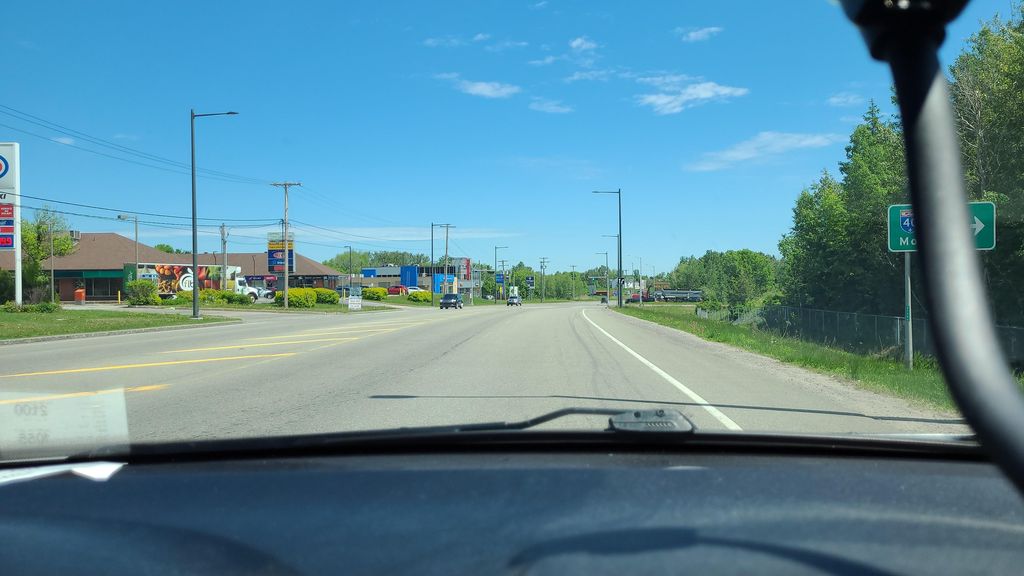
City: quebec_city